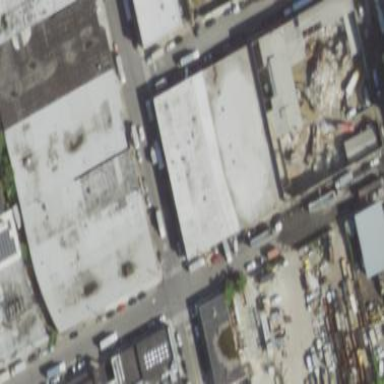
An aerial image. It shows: Warehouse.